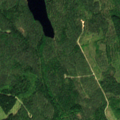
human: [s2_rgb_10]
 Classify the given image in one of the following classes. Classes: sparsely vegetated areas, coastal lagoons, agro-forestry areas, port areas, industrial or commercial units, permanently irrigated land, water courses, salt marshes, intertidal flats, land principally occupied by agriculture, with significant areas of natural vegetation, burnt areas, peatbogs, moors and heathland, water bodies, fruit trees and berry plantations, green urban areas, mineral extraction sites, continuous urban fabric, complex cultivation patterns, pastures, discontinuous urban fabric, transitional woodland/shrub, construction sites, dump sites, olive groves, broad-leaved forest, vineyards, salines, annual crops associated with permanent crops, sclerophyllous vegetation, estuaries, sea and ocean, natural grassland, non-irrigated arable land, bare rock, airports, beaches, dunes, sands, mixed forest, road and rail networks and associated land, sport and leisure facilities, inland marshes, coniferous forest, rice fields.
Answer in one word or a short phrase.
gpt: coniferous forest, mixed forest